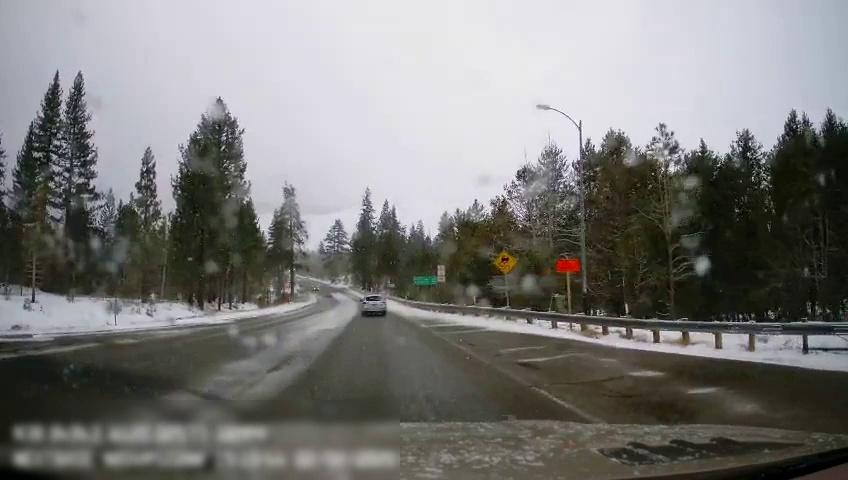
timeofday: Day
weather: Snowy
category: Drivable Space
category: Vehicles | SUV
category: Lanes | Alternate Lane
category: Traffic | Signs
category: Traffic | Signs
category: Traffic | Signs
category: Traffic | Signs